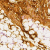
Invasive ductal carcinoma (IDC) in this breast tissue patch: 0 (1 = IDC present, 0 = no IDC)